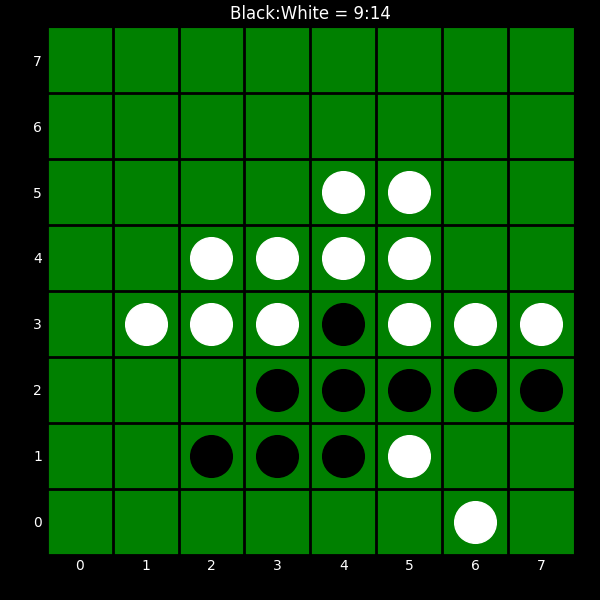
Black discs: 9
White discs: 14